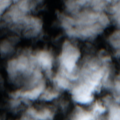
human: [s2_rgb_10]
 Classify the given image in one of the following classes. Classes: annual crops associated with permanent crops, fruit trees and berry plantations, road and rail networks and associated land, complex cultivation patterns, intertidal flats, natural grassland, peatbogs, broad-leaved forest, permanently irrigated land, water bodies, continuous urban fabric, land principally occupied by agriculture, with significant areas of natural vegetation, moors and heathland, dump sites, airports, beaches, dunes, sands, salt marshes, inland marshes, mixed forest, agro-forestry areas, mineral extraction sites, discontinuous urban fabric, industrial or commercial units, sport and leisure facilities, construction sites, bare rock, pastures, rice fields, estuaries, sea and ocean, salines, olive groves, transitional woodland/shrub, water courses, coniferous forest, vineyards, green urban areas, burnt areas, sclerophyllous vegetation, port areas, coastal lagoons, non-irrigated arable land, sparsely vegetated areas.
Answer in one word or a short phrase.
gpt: mixed forest, bare rock, sea and ocean